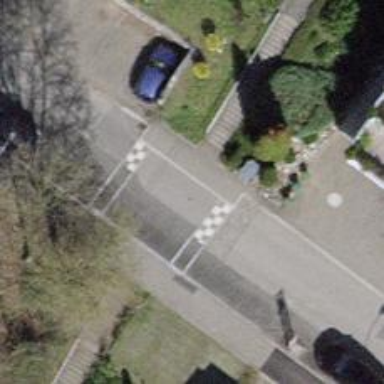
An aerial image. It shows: Smoothly paved residential road.